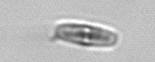
Label: pennate